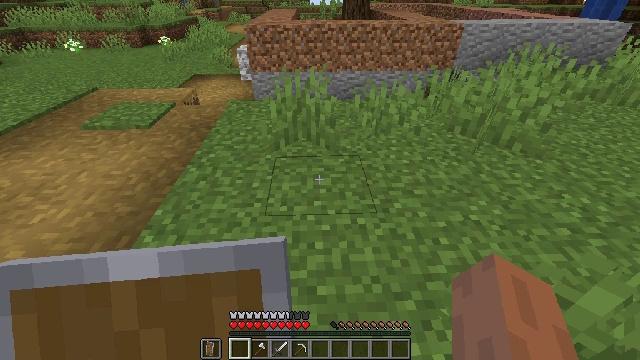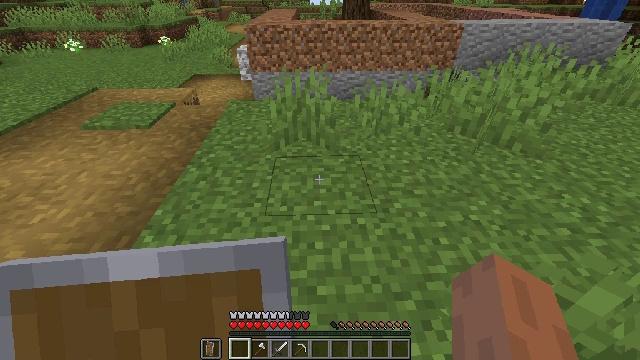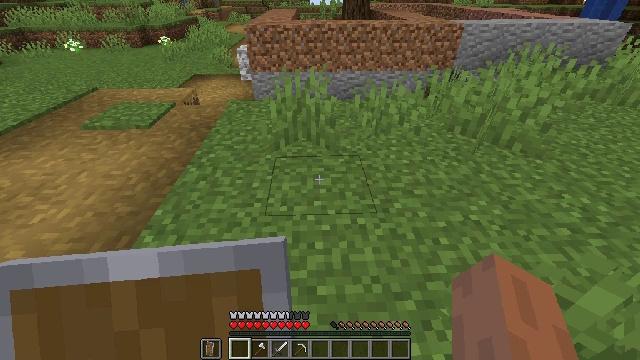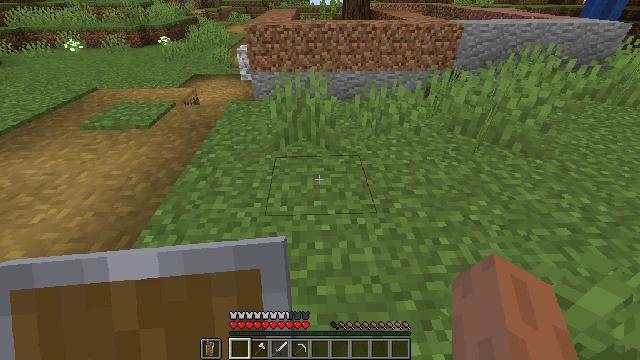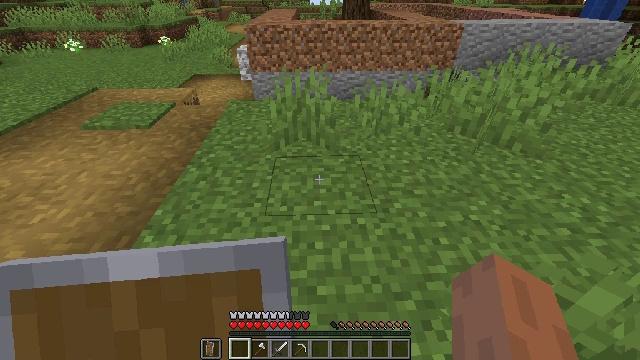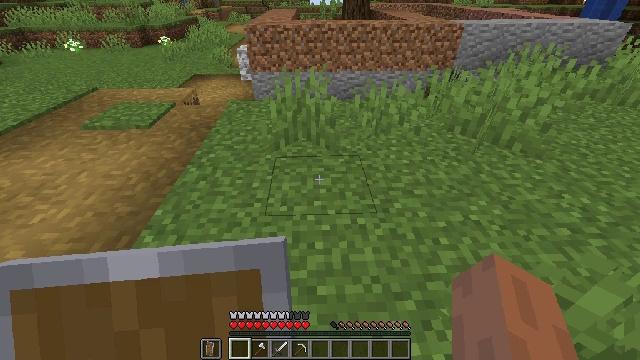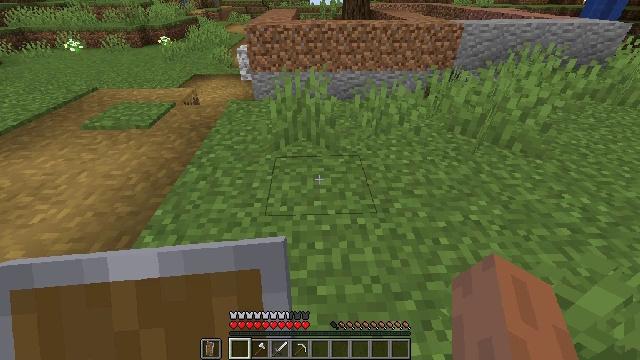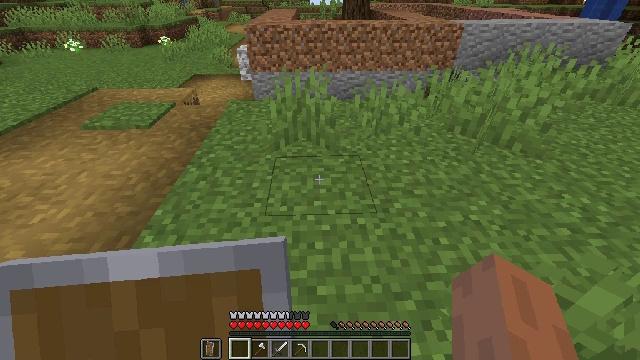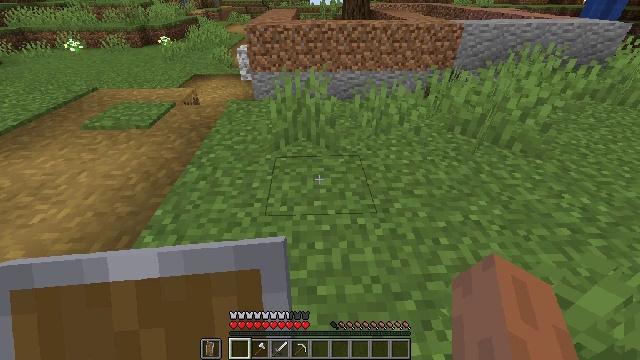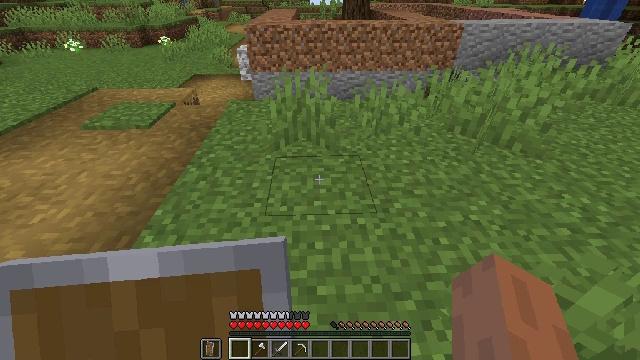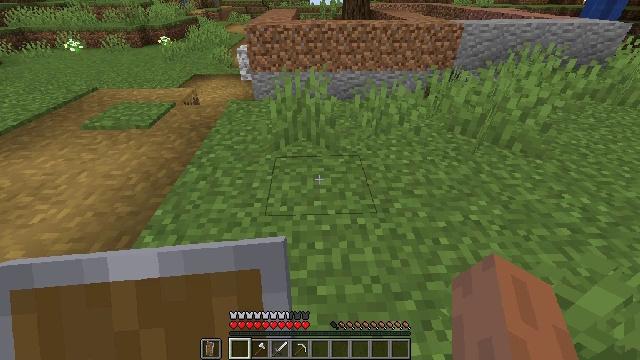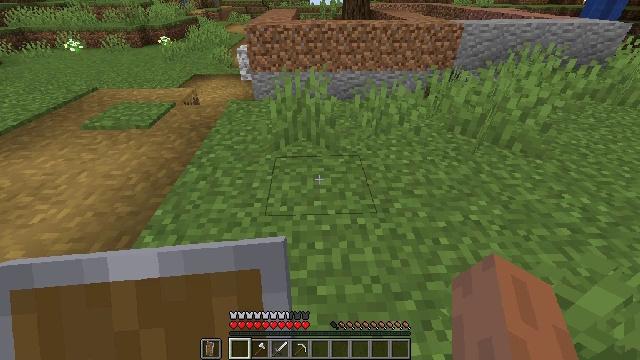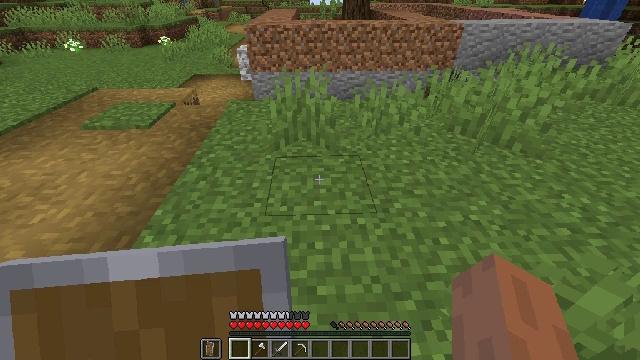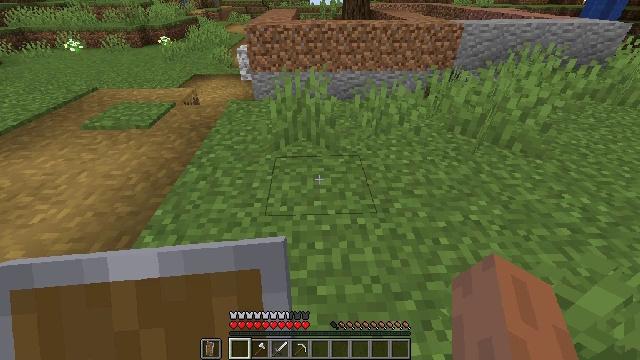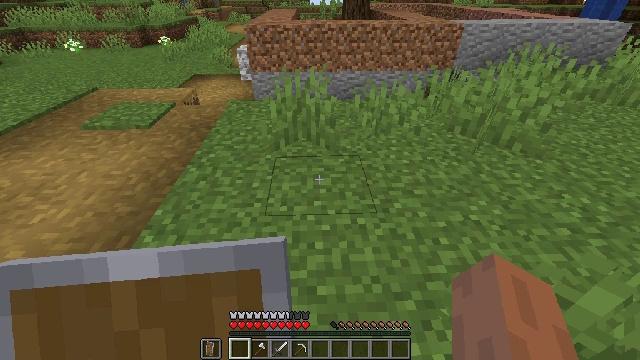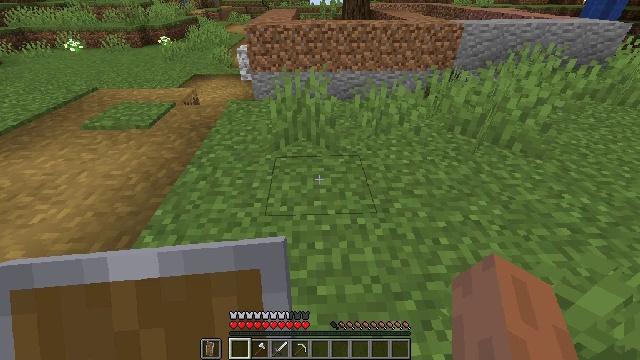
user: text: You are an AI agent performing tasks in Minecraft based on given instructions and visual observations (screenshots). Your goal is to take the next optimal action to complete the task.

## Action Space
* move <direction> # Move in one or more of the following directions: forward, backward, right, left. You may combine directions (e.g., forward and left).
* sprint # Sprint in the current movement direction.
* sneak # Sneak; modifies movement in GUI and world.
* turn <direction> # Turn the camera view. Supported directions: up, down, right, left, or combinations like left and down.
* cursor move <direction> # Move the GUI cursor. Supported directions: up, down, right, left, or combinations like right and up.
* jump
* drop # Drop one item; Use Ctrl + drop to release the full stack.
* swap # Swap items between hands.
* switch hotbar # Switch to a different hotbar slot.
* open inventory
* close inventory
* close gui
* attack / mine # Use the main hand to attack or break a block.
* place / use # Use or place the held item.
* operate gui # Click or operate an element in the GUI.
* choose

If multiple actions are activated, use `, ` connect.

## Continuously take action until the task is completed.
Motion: motion action
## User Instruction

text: craft item air
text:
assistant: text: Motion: no_op
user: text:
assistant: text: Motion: no_op
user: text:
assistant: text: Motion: no_op
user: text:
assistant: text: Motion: no_op
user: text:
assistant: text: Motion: no_op
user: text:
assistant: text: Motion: no_op
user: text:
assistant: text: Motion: no_op
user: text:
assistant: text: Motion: no_op
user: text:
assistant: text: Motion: no_op
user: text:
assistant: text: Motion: no_op
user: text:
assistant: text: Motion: no_op
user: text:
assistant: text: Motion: no_op
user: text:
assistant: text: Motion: no_op
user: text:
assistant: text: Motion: no_op
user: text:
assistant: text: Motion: no_op
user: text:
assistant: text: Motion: no_op
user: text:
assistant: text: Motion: no_op
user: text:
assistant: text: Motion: no_op
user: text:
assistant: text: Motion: no_op
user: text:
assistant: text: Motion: no_op
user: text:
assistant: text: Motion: no_op
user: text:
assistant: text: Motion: no_op
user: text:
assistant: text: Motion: no_op
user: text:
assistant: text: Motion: no_op
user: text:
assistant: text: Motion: no_op
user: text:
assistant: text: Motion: no_op
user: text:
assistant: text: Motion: no_op
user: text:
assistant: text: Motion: no_op
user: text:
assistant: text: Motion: no_op
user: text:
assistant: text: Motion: no_op